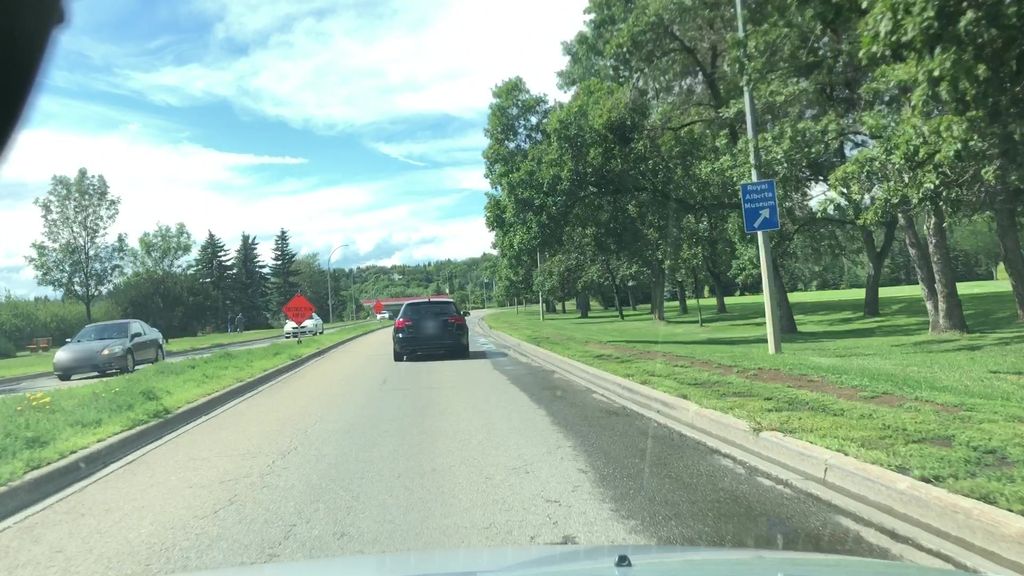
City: edmonton